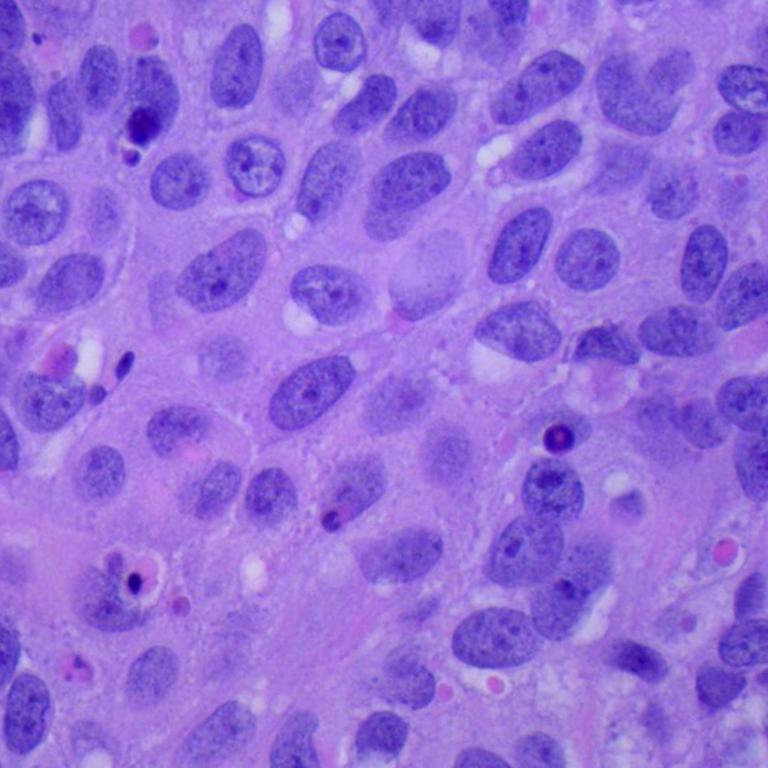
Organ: lung
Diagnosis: squamous carcinomas